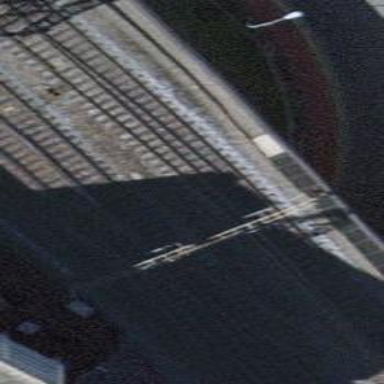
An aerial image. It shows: Railway bridge with electrified tracks and single contact line.